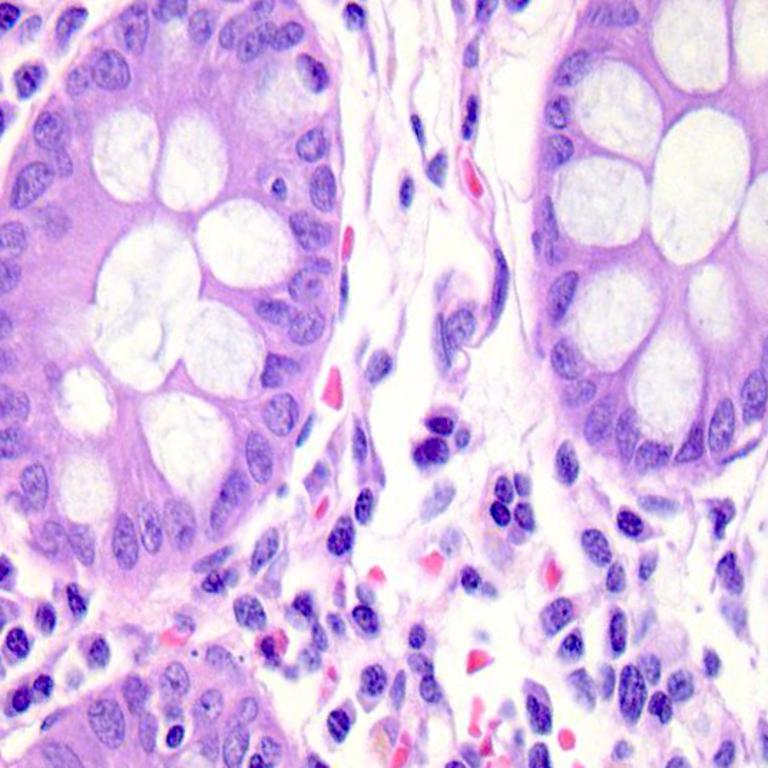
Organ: colon
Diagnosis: benign